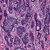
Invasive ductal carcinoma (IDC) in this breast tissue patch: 1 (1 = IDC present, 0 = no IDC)